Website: bh-photo
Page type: address-validator
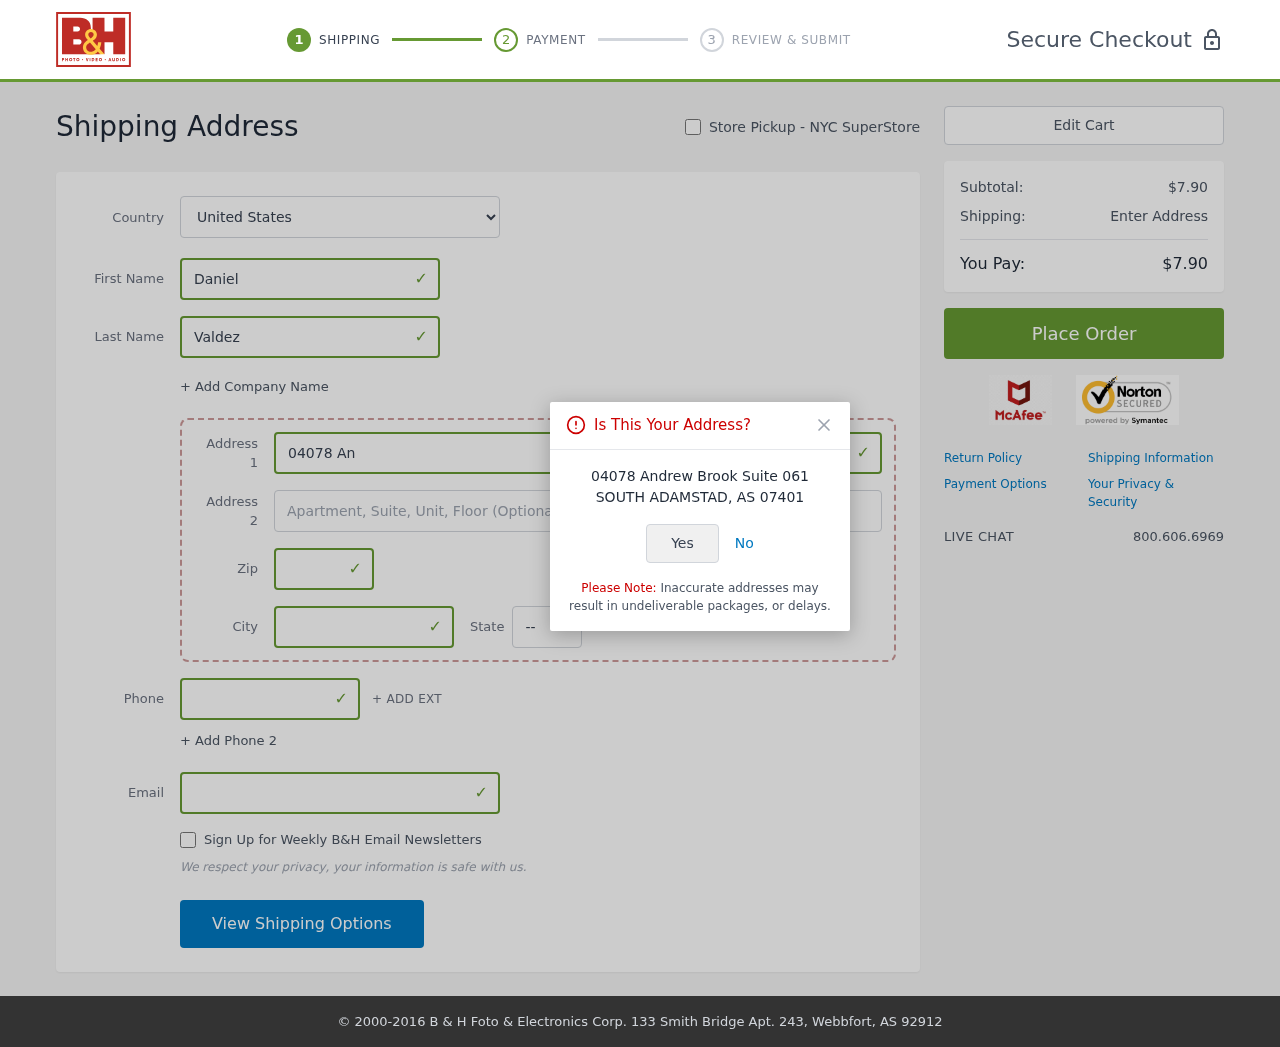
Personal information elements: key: PII_CITY
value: South Adamstad
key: PII_COUNTRY
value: United States
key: PII_EMAIL
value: daniel.valdez@yahoo.com
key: PII_FIRSTNAME
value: Daniel
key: PII_LASTNAME
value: Valdez
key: PII_PHONE
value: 4633223416
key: PII_POSTCODE
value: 07401
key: PII_STATE_ABBR
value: AS
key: PII_STREET
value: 04078 Andrew Brook Suite 061
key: PII_CITY_CONFIRM
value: SOUTH ADAMSTAD
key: PII_STATE
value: AS
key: PII_POSTCODE_FULL
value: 07401
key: PII_POSTCODE_NUMERIC
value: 7401
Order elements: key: ORDER_SUBTOTAL
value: $7.90
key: ORDER_TOTAL
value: $7.90